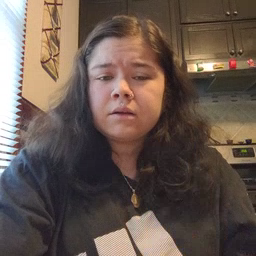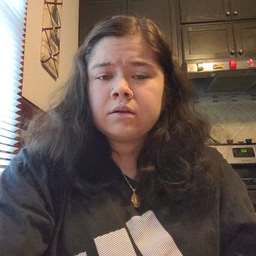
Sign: cry